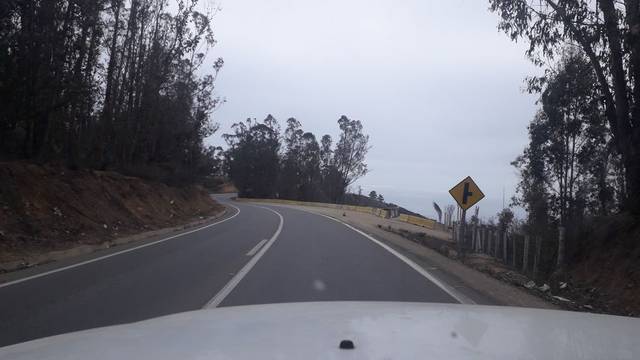
Region: Chile
Coordinates: -33.081, -71.657